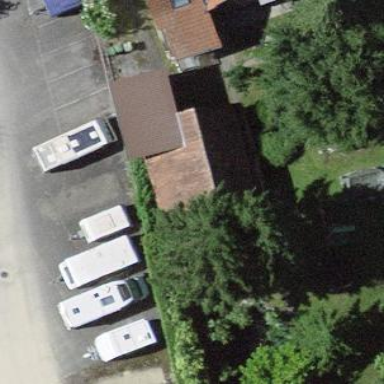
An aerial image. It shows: Barn.